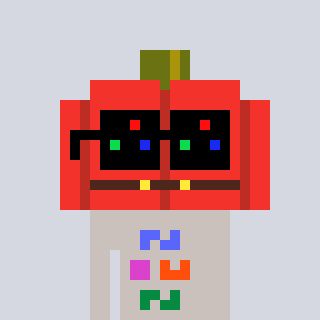
a pixel art character with square black sunglasses, a pumpkin-shaped head and a foggrey-colored body on a cool background